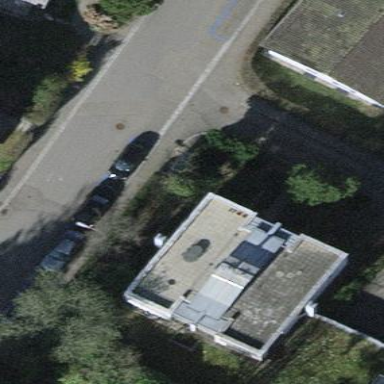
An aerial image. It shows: Parking lane.